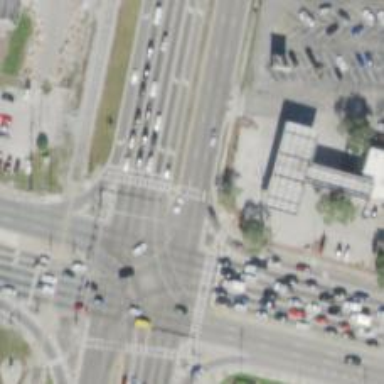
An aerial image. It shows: Marked road crossing.